You are looking at the continuous-wavelet transform of a rotating shaft's vibration signal. Classify the rotor condition as one of: normal, misalignment, unbalance, looseness.
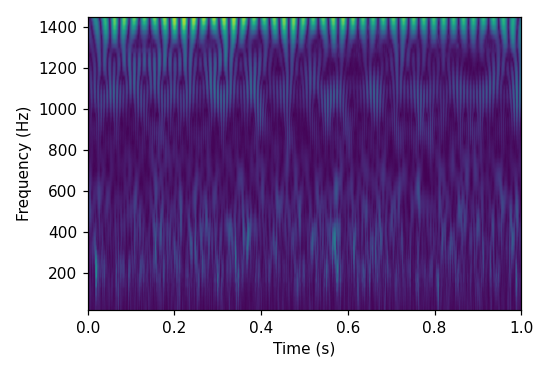
Answer: unbalance